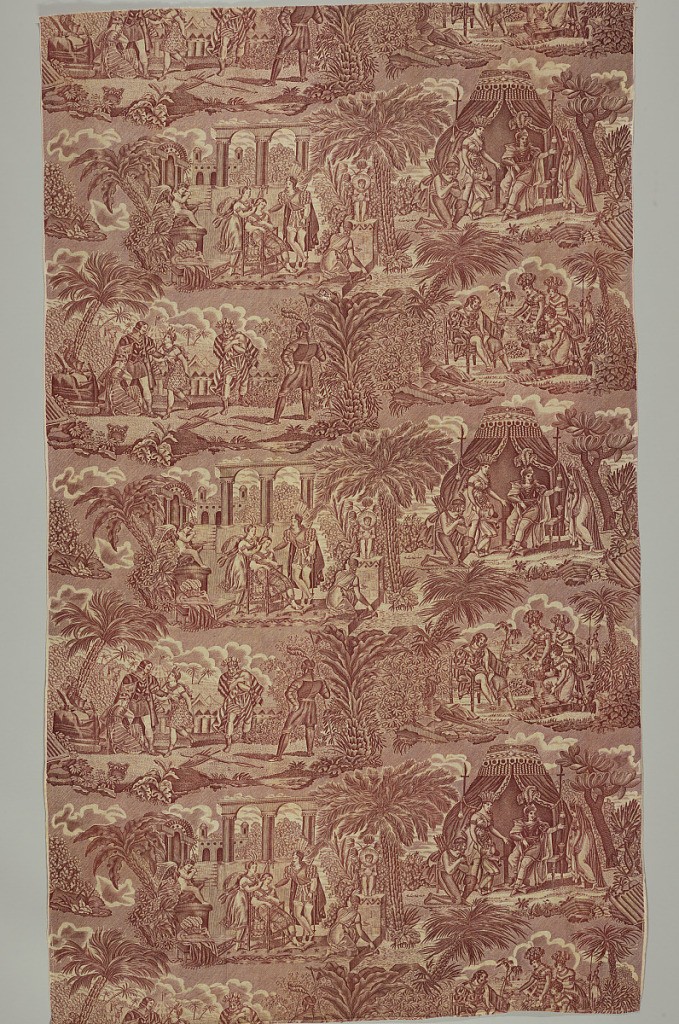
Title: Cortes
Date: ca. 1815
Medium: cotton Technique: plate printed on plain weave
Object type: Textile
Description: Four different scenes showing Europeans in a Central American culture. A cupid overlooks one scene. In brown on white.